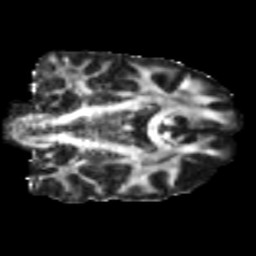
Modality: FA
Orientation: coronal
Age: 46
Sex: male
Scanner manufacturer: siemens
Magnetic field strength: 3 T
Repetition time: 5 s
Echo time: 0.092 s